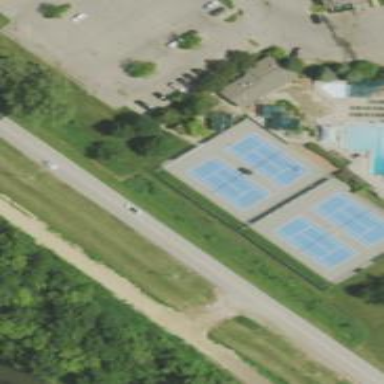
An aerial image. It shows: Tennis court on the leisure land pitch.